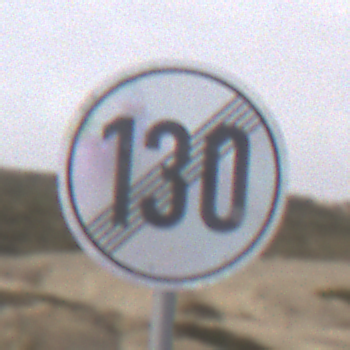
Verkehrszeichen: EndeGeschwindigkeit130
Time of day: Midday
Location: Outdoor (Nature)
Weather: PartlyCloudy
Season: NotSpecified
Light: Natural